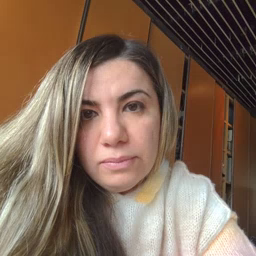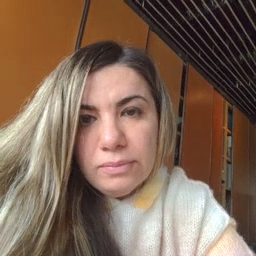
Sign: jacket